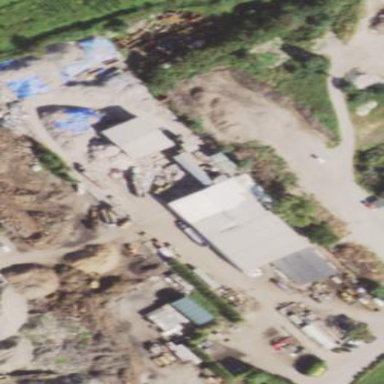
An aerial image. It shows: Recycling centre providing amenities for recycling.